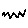
Label: zigzag